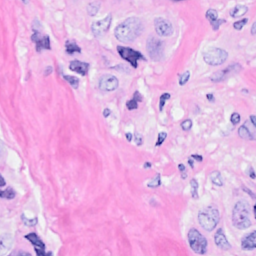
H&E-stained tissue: Breast